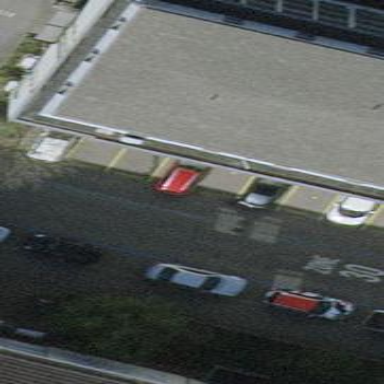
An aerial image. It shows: Parking lane.